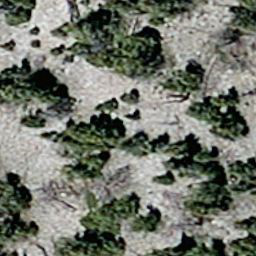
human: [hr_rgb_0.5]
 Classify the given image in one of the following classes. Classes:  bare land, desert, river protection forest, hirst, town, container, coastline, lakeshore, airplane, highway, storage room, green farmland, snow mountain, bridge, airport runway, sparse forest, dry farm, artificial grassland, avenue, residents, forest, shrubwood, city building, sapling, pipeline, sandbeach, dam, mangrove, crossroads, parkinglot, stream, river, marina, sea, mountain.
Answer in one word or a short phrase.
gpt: sparse forest